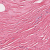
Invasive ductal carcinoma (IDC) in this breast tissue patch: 0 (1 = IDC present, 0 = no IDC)